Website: lowes
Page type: order-returns
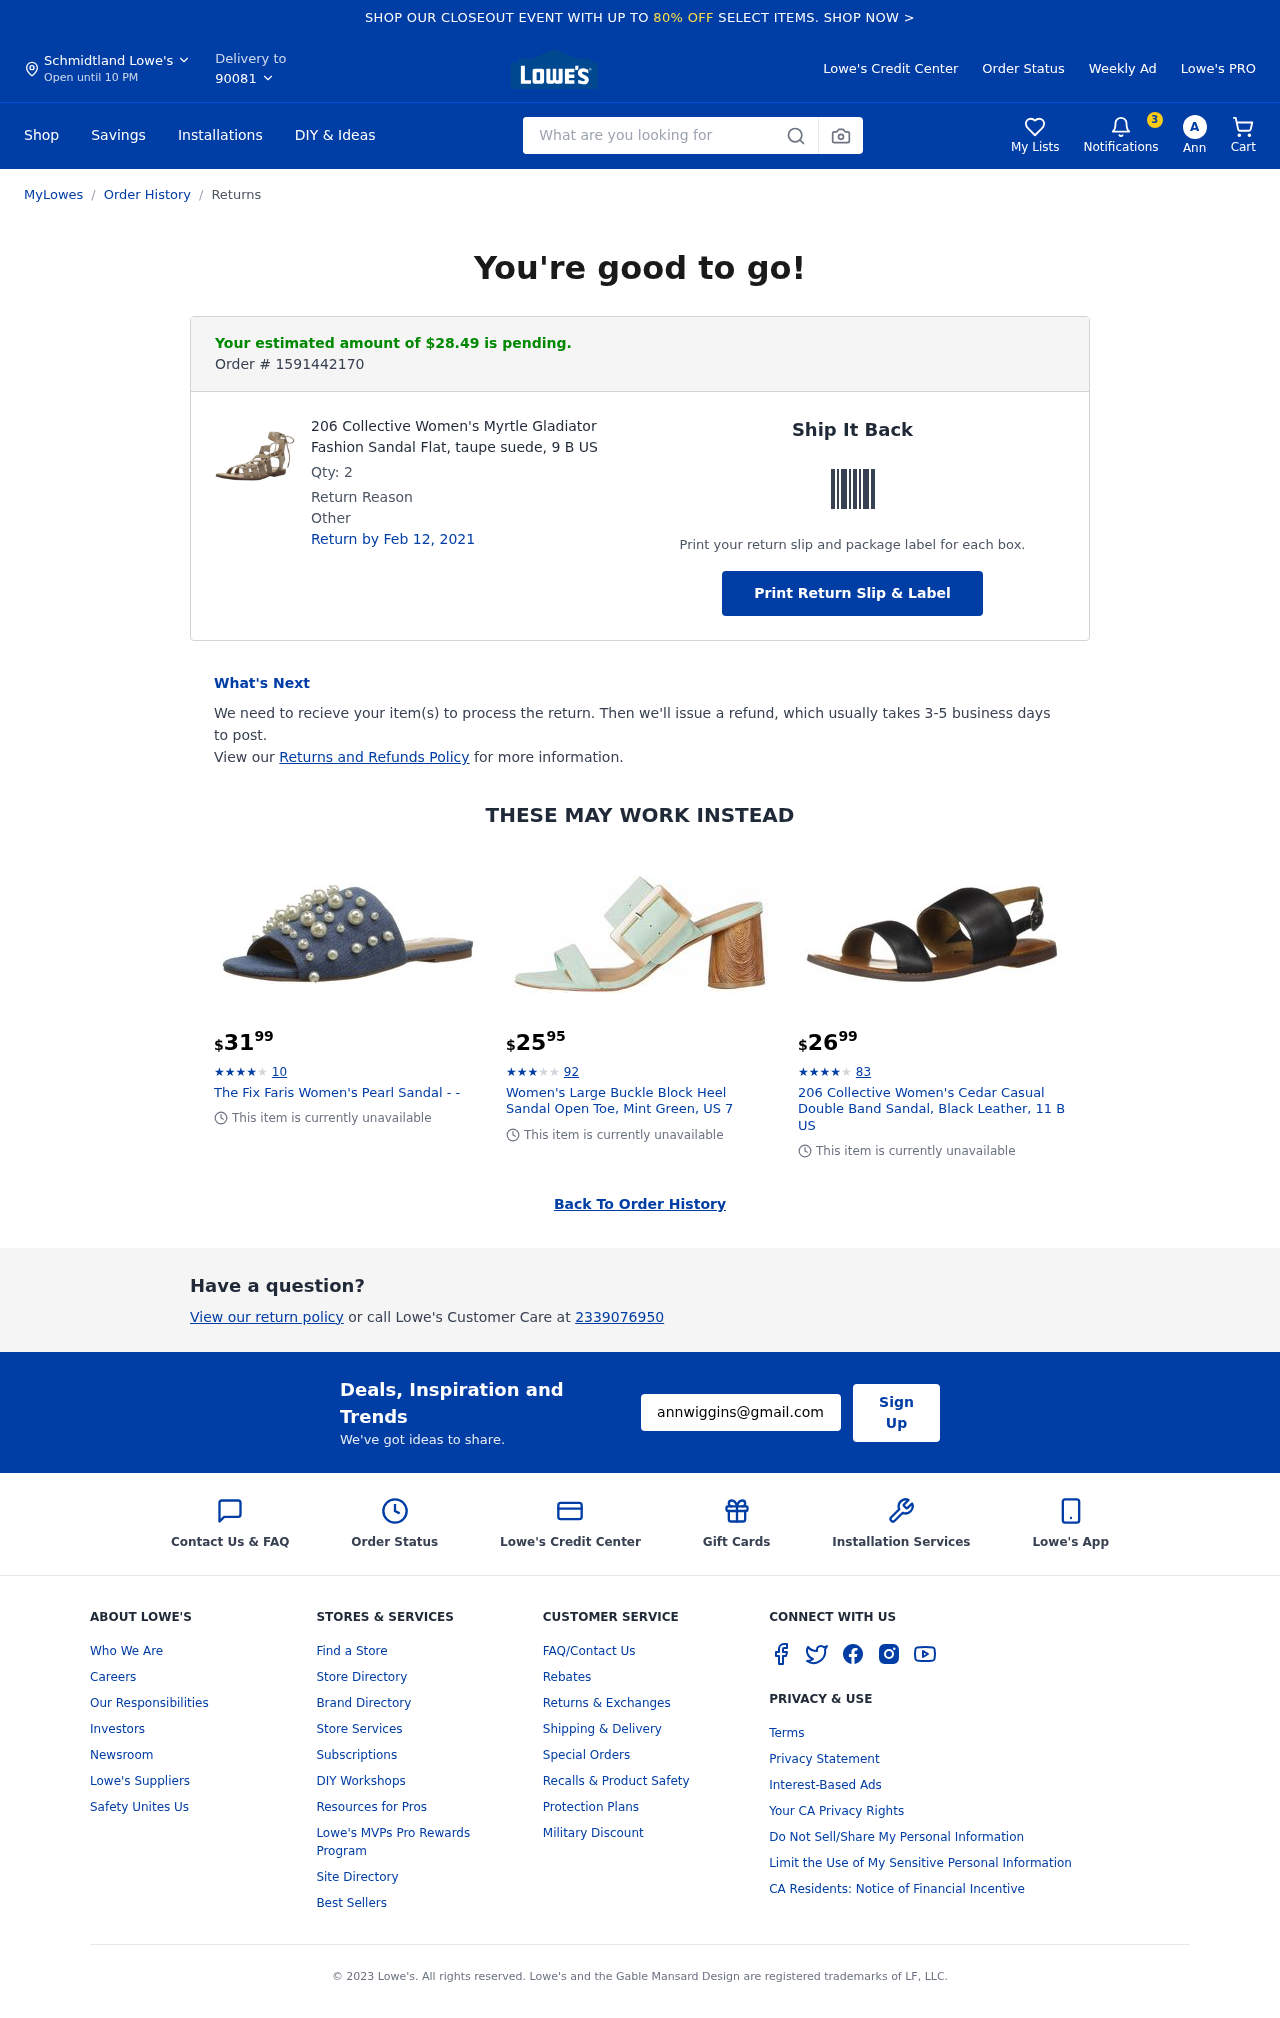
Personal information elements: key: PII_CITY
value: Schmidtland
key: PII_EMAIL
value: annwiggins@gmail.com
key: PII_FIRSTNAME
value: Ann
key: PII_PHONE
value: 2339076950
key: PII_POSTCODE
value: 90081
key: PII_FIRSTNAME_INITIAL
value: A
Product elements: key: PRODUCT1_NAME
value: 206 Collective Women's Myrtle Gladiator Fashion Sandal Flat, taupe suede, 9 B US
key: PRODUCT1_QUANTITY
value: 2
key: PRODUCT2_NAME
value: The Fix Faris Women's Pearl Sandal -  -
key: PRODUCT2_NUM_RATINGS
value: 10
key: PRODUCT2_PRICE
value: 31.99
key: PRODUCT2_RATING
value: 4.5
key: PRODUCT3_NAME
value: Women's Large Buckle Block Heel Sandal Open Toe, Mint Green, US 7
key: PRODUCT3_NUM_RATINGS
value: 92
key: PRODUCT3_PRICE
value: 25.95
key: PRODUCT3_RATING
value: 3.8
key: PRODUCT4_NAME
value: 206 Collective Women's Cedar Casual Double Band Sandal, Black Leather, 11 B US
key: PRODUCT4_NUM_RATINGS
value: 83
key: PRODUCT4_PRICE
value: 26.99
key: PRODUCT4_RATING
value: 4.8
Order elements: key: ORDER_NUM_ITEMS
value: Cart
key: ORDER_TOTAL
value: Your estimated amount of $28.49 is pending.
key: ORDER_ID
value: Order # 1591442170
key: ORDER_RETURN_BY_DATE
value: Return by Feb 12, 2021
Search elements: key: HEADER_SEARCH
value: What are you looking for
Other elements: key: NOTIFICATION_COUNT
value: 3